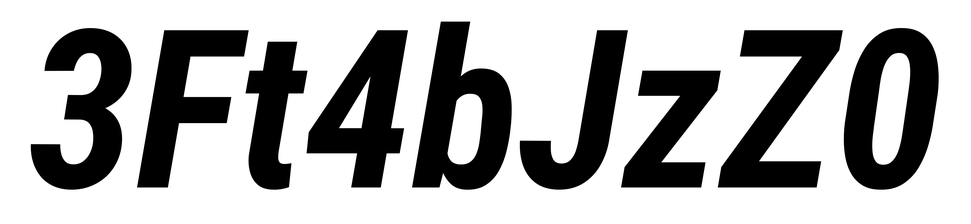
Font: Roboto-Italic_Condensed_Bold_Italic